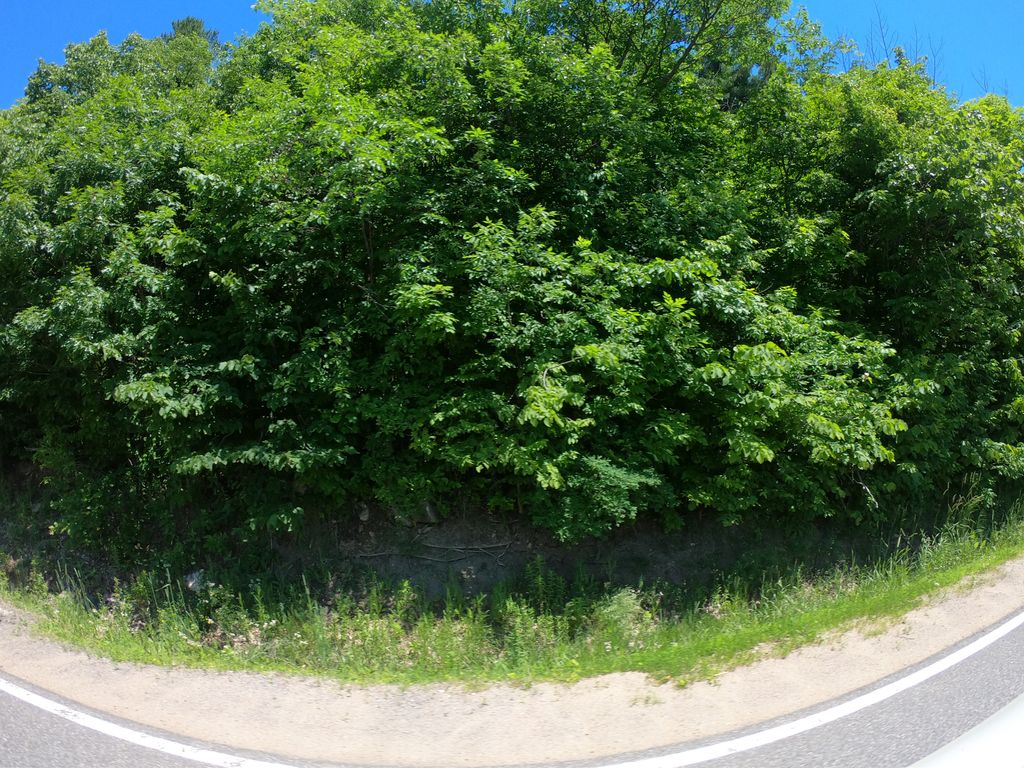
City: ottawa-gatineau